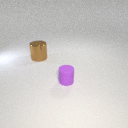
small purple rubber cylinder in front of large brown metal cylinder